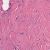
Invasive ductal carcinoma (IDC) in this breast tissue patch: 0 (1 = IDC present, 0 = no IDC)